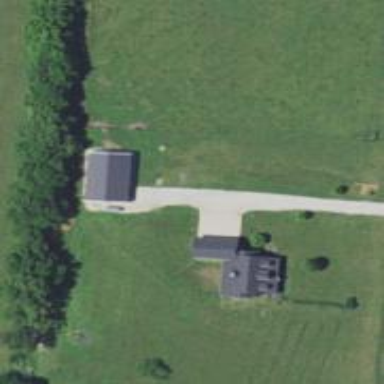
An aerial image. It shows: Driveway.